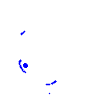
Particle: pion